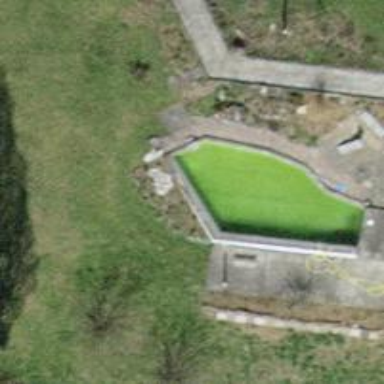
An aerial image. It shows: Swimming pool located in leisure land.